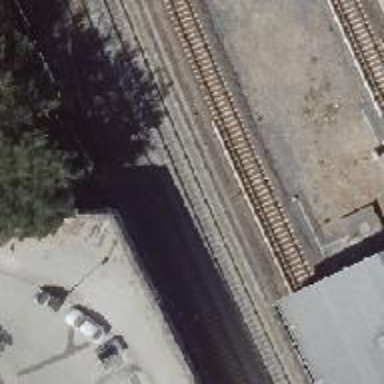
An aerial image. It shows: Railway milestone.